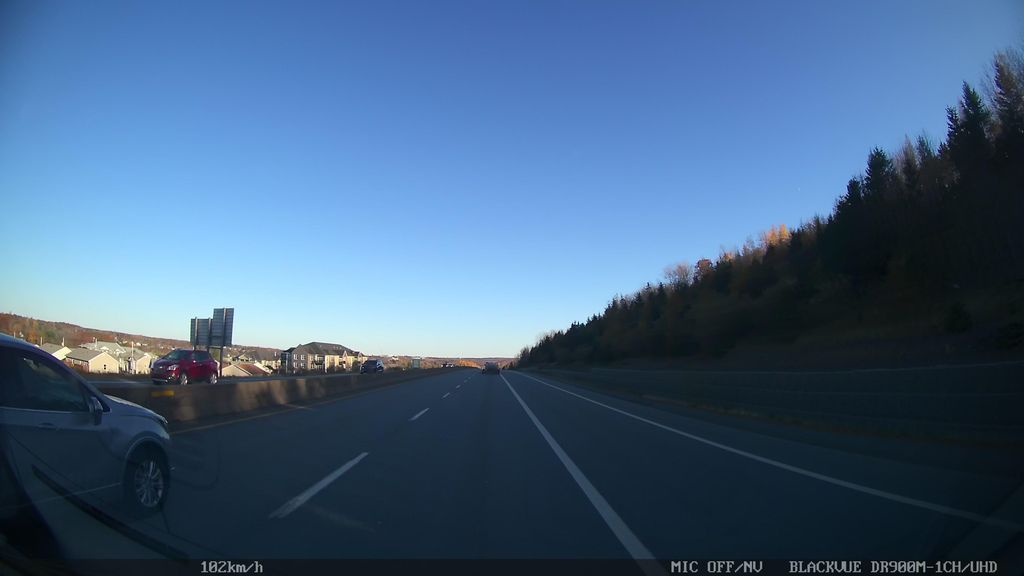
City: halifax